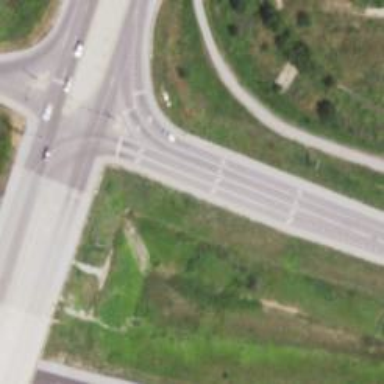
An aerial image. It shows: Road with left marking.